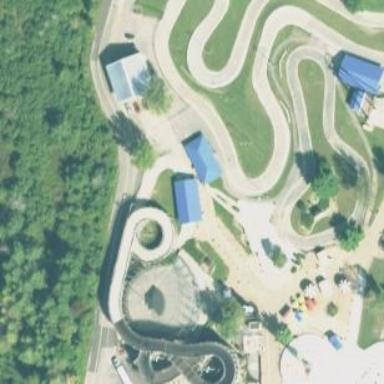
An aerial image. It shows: Building passage tunnel for karting raceway.